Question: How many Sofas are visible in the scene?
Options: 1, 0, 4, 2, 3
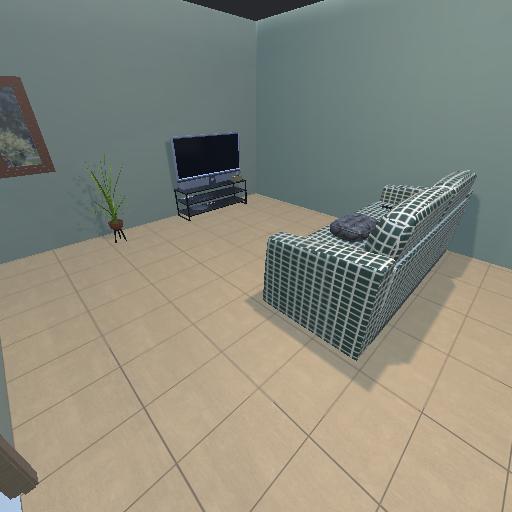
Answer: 1